Question: Count the number of objects in the diagram.
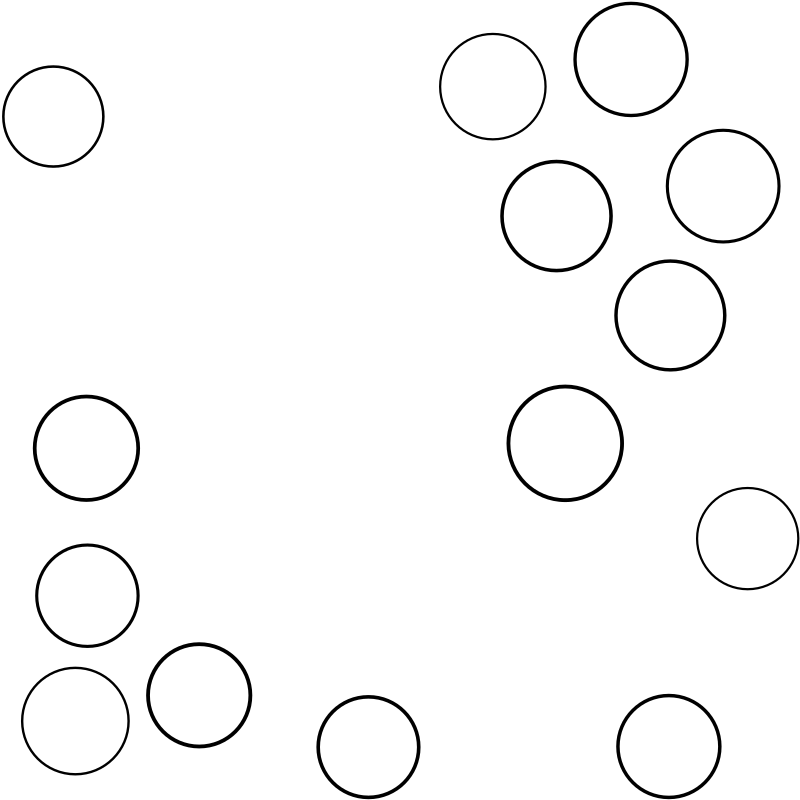
Answer: 14